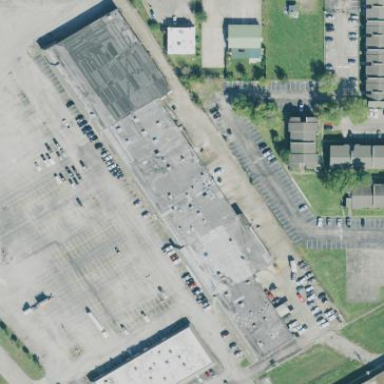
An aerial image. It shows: Retail building.